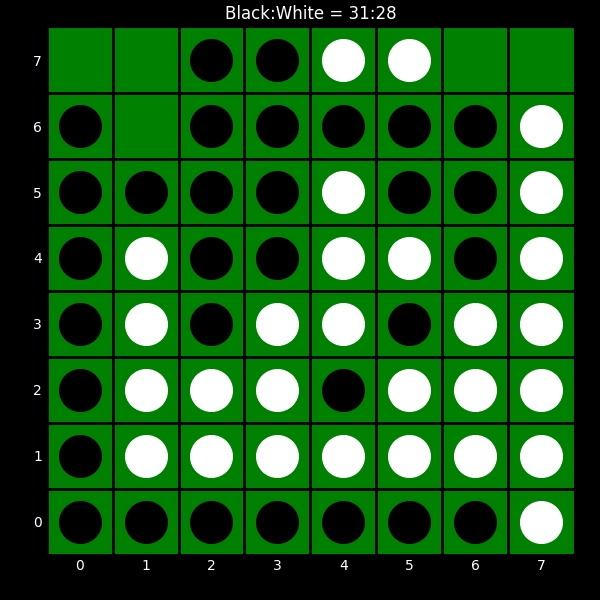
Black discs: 31
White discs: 28